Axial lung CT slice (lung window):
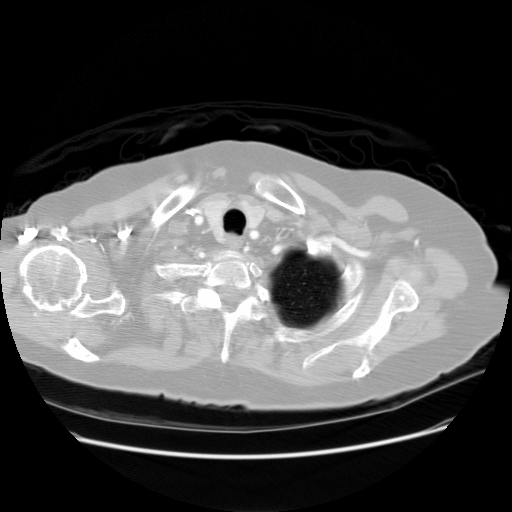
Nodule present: no